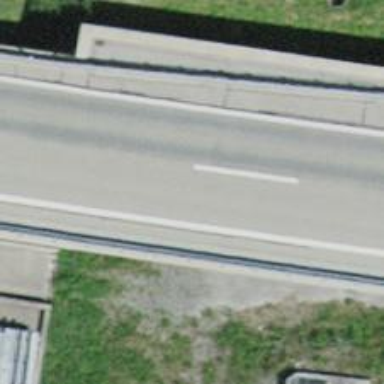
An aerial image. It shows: Asphalt motorway.